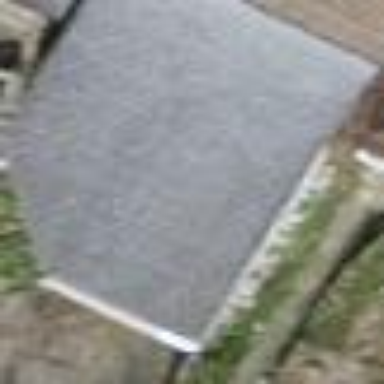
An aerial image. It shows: Building with skillion roof in dim gray color.